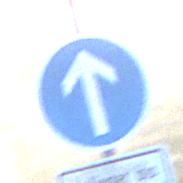
Verkehrszeichen: VorgeschriebeneFahrtrichtungGeradeaus
Zusatzzeichen unten: SonstigeFahrzeugePersonengruppenFrei3
Umgebung: Outdoor, Nature
Tageszeit: Dawn
Wetter: Clear
Licht: Natural
Jahreszeit: NotSpecified
Kontrast: LowContrast